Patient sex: M
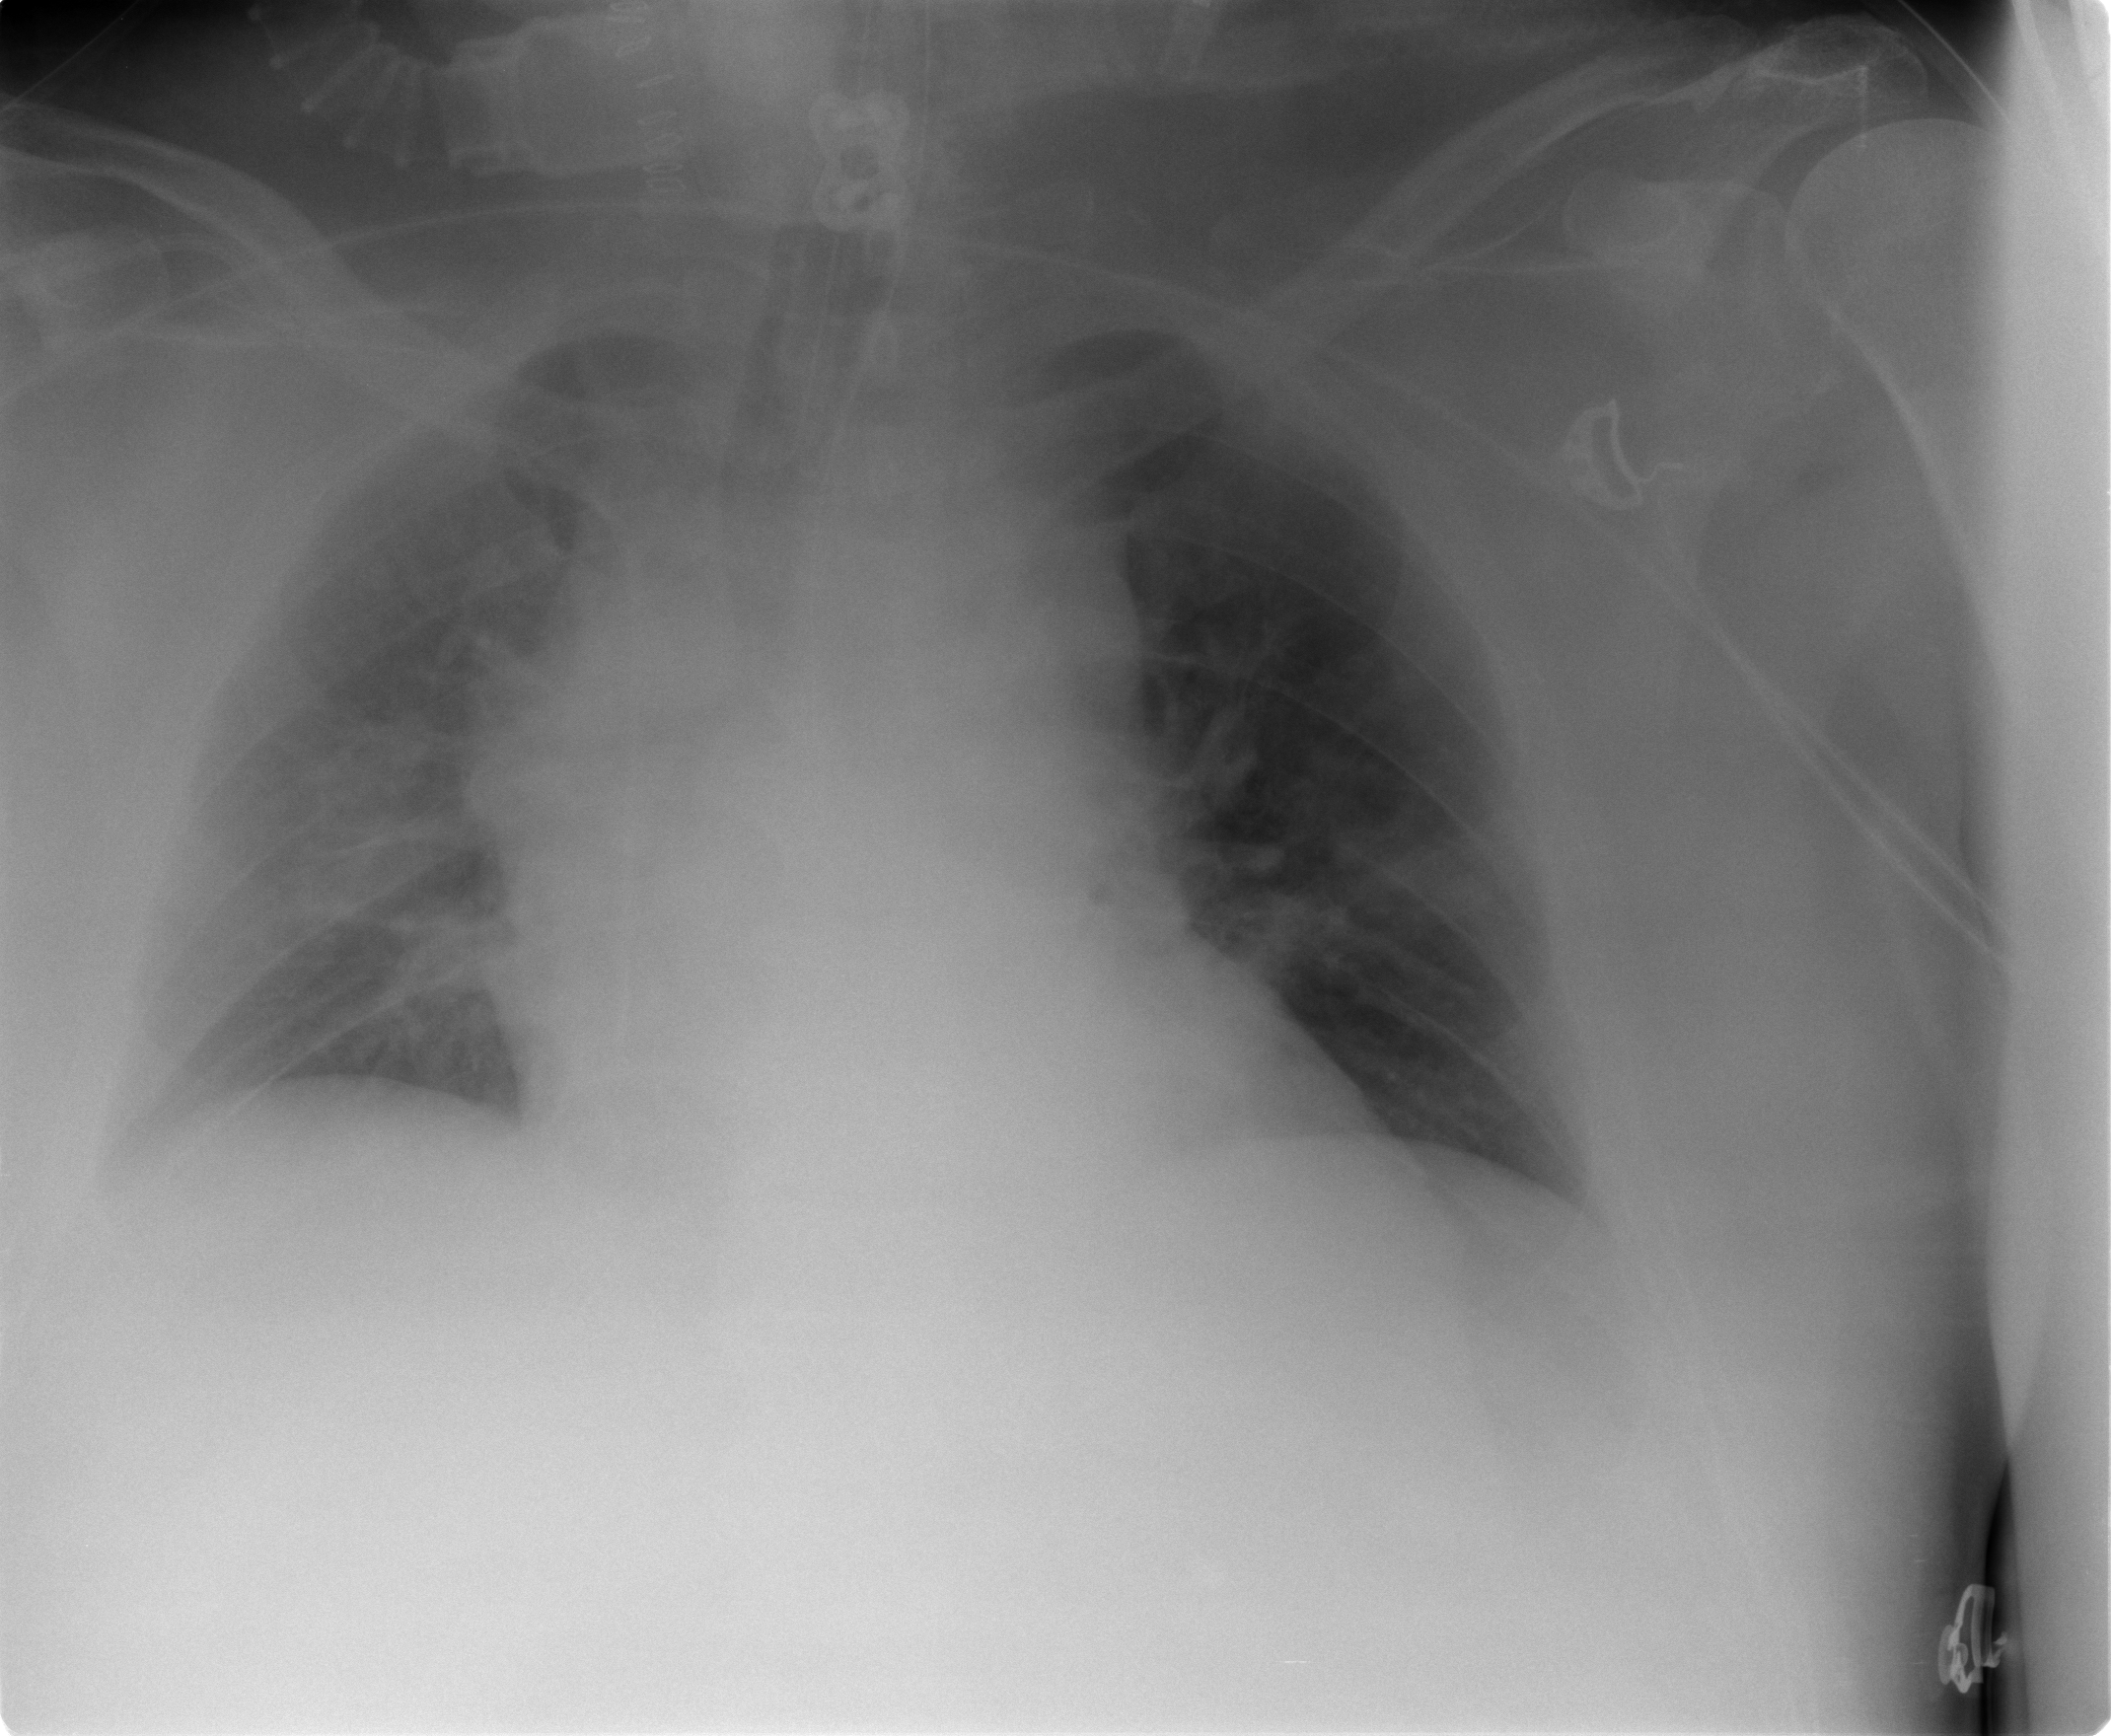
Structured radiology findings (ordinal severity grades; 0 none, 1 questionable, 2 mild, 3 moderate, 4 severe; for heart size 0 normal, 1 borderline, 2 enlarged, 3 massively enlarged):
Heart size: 2
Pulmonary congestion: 2
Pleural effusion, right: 0
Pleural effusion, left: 0
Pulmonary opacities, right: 0
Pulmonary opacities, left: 1
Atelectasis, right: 0
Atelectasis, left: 0